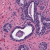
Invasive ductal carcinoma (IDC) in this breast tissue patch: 0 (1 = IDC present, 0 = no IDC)